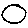
Label: circle